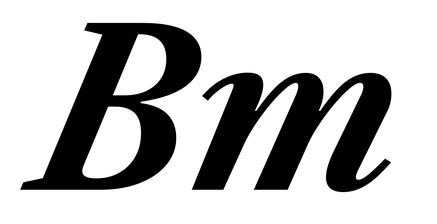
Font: LibreCaslonText-Italic_Bold_Italic